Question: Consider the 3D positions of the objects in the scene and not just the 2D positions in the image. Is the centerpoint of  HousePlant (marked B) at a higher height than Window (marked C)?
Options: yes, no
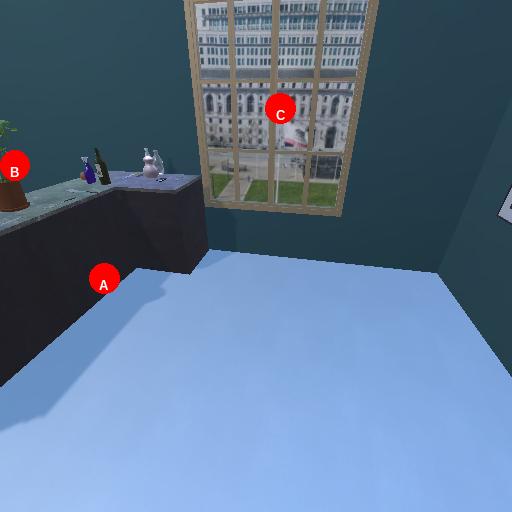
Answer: yes